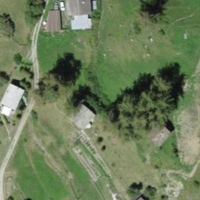
EUNIS habitat code: 55
Species observed at this site:
Stachys recta
Aster alpinus
Saponaria ocymoides
Galeopsis tetrahit
Phyteuma orbiculare